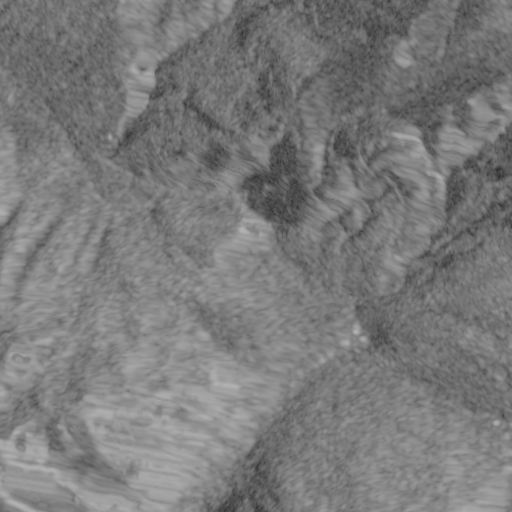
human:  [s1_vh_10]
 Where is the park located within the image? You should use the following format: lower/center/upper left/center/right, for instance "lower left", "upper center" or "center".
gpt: The park is located in the lower right of the image.
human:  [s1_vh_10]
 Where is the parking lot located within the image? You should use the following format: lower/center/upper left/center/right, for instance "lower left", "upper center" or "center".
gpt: The parking lot is located in the lower right of the image.
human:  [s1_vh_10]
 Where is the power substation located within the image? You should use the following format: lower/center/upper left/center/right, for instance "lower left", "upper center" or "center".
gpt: The power substation is located in the lower right of the image.
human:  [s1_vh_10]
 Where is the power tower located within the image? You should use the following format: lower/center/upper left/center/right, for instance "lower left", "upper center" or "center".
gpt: The power tower is located in the lower right of the image.
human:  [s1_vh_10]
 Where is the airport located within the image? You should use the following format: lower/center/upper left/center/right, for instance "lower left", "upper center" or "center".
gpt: There is no airport in the image.

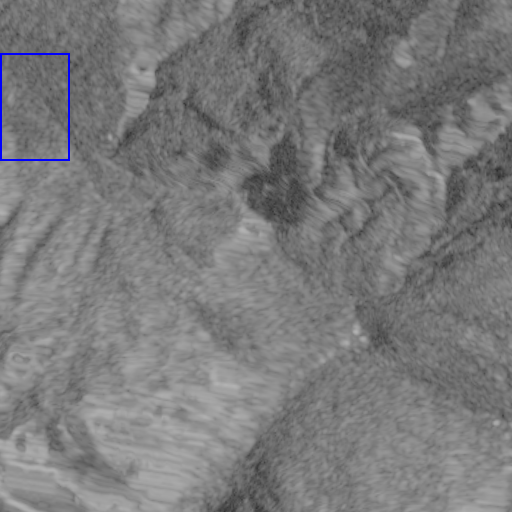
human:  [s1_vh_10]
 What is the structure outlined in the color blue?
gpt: The structure outlined in blue is a crop field.
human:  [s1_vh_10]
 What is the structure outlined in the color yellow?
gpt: There is no yellow outline.